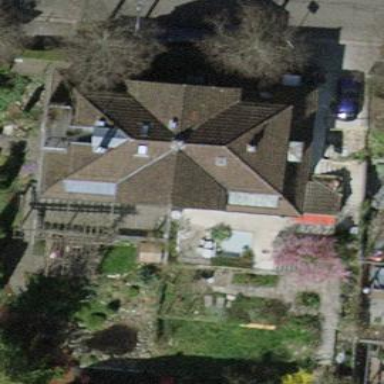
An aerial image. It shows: Semi-detached house.